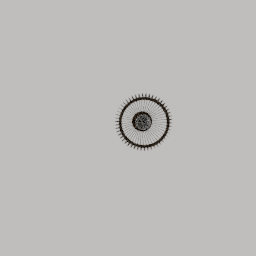
Label: lighting